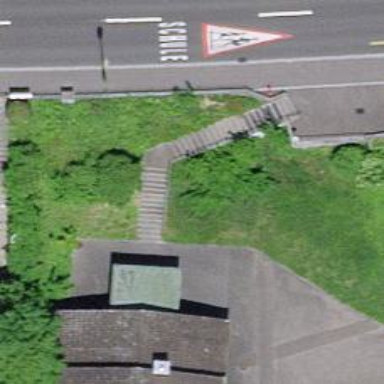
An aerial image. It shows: Set of steps on the road.